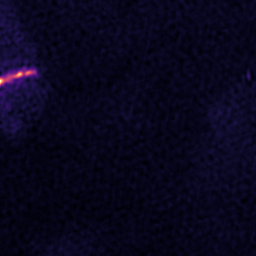
Label: Super-resolution ER image